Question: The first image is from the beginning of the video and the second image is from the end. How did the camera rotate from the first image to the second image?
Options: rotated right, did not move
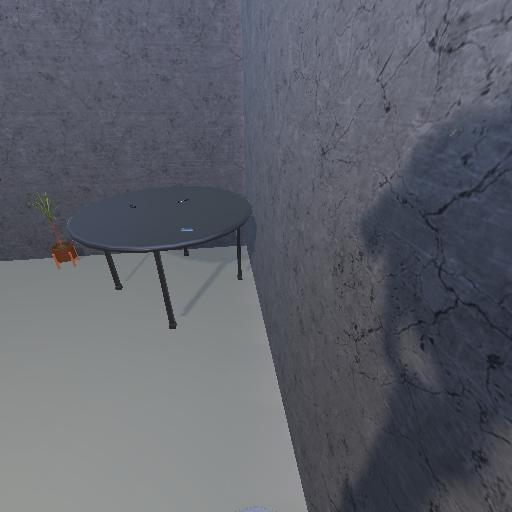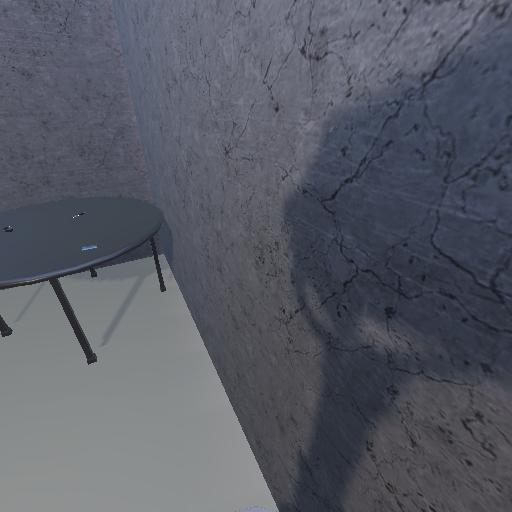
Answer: rotated right